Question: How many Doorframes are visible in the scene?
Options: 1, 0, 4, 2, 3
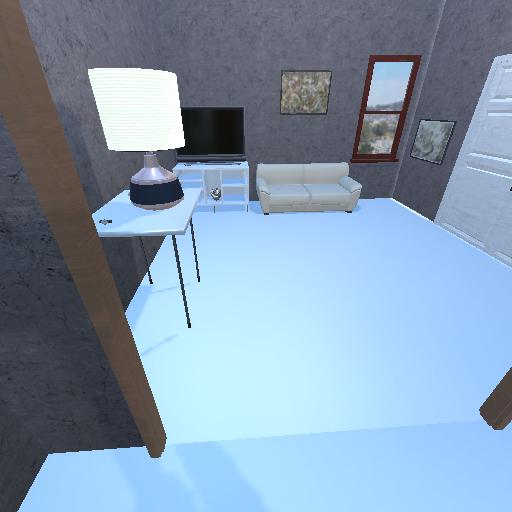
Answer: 1